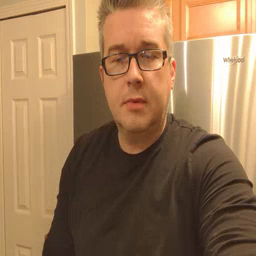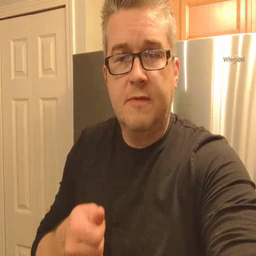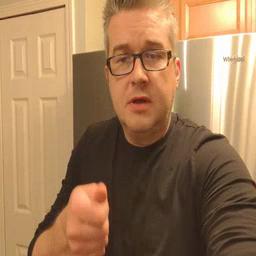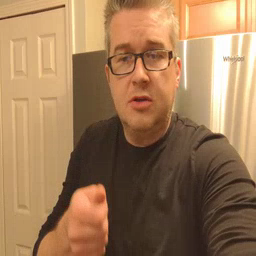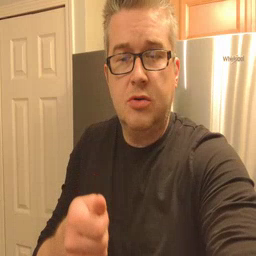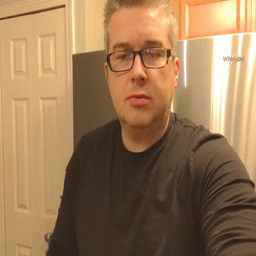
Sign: vacuum